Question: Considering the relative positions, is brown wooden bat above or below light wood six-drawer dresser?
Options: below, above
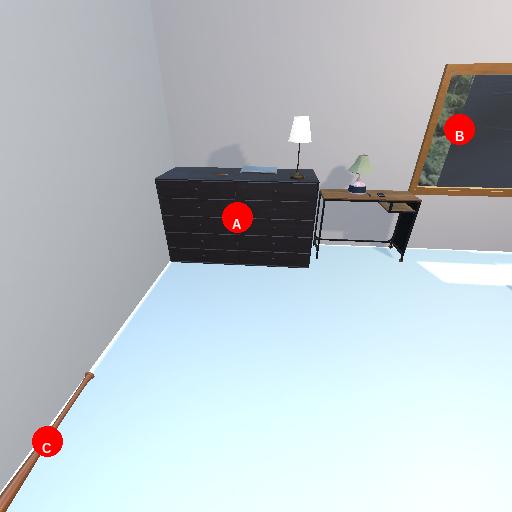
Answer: below